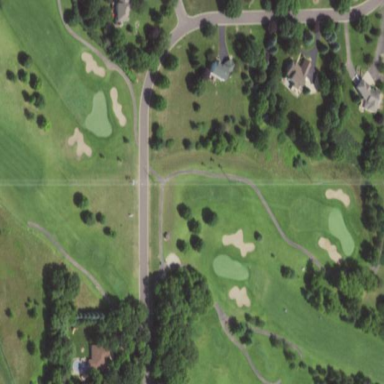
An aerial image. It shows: Rough grassy area used for golf.